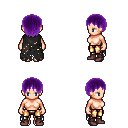
a pixel art fantasy rpg character, female body template, human, light skin, black tattered cape, gold greaves, purple plain hairstyle, maroon shoes, four views (front, back, left, right), 2x2 character sprite sheet, small pixel art, hard edges, no anti-aliasing